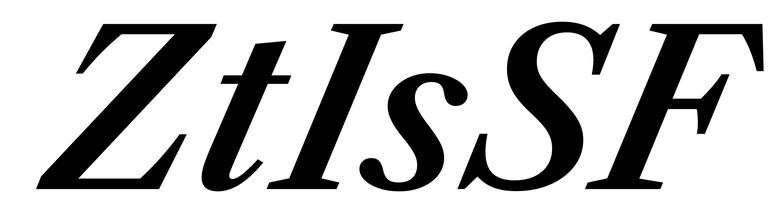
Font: LibreCaslonText-Italic_SemiBold_Italic